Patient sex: M
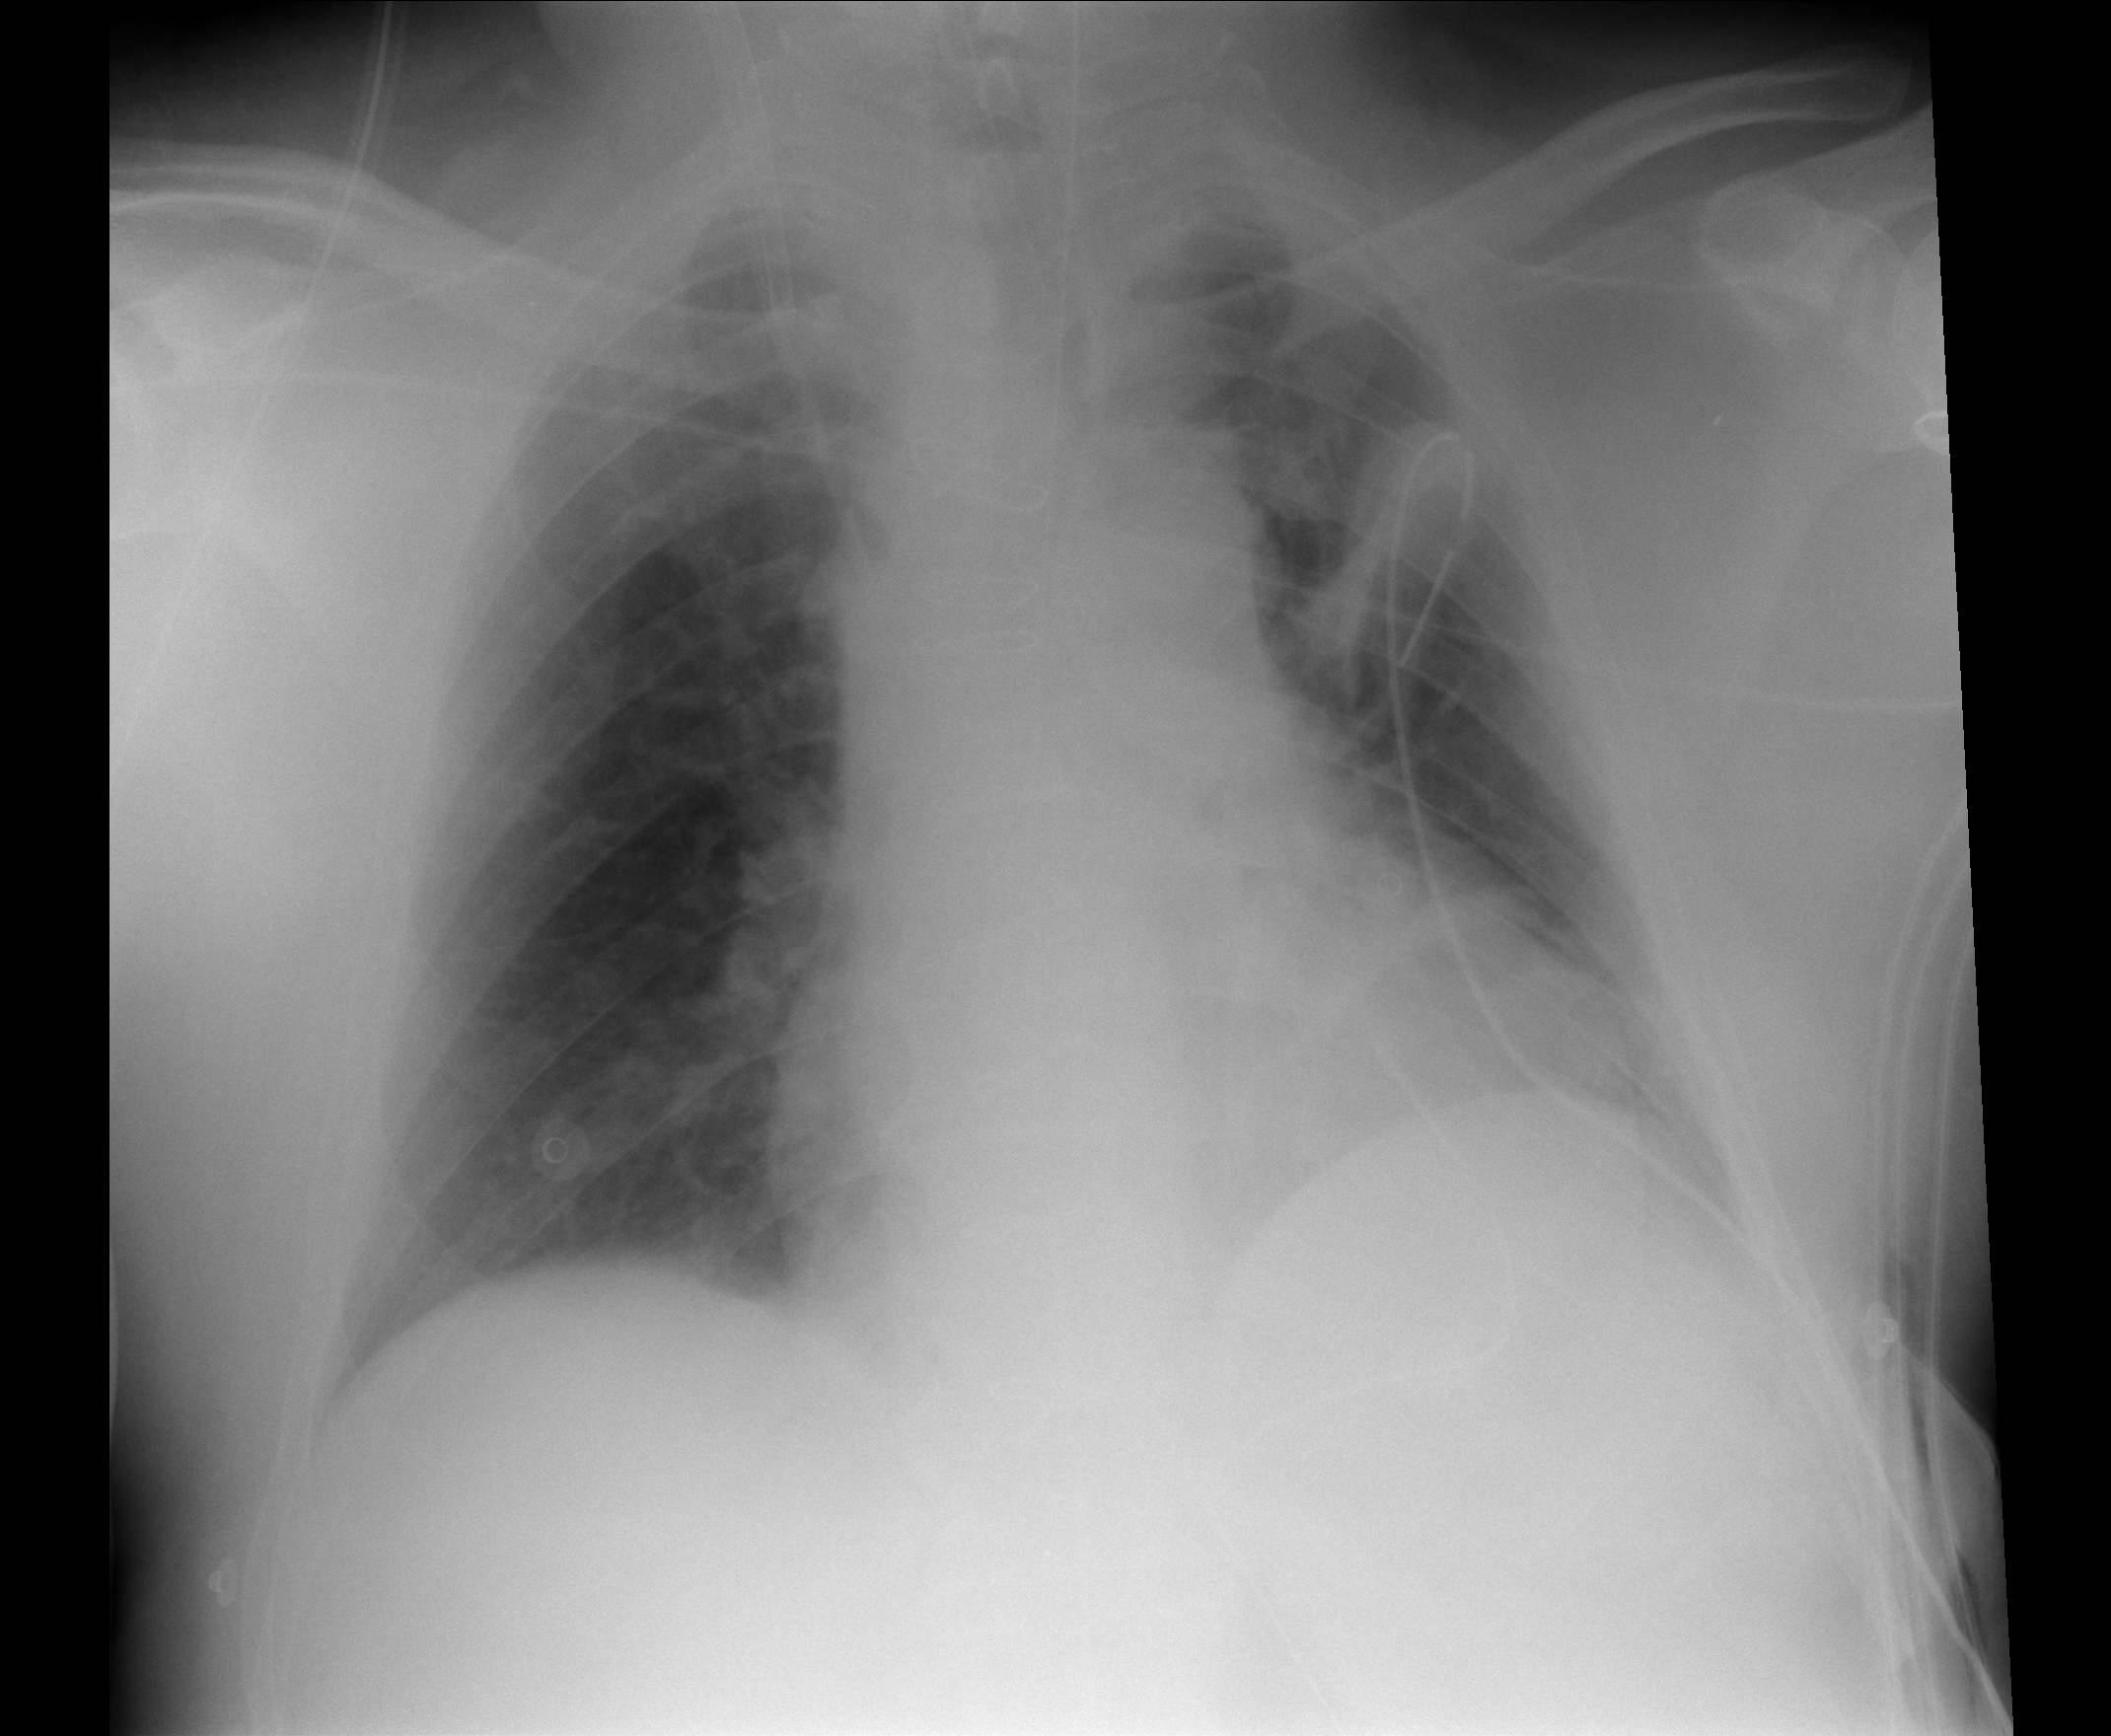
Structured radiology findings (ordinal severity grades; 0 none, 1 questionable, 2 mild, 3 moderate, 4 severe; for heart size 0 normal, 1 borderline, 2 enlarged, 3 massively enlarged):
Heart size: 2
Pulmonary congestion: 0
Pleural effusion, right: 0
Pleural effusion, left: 0
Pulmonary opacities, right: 0
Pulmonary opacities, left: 0
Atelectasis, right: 0
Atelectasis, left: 2